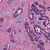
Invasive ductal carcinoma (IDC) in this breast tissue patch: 1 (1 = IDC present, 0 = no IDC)